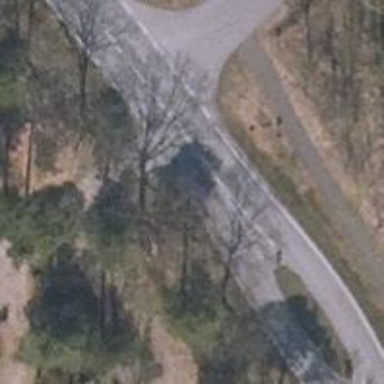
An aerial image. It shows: Secondary road with asphalt surface.